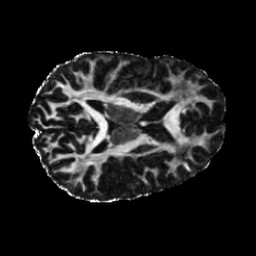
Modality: FA
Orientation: axial
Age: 24
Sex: female
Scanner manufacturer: siemens
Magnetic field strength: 6.98 T
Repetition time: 7.776 s
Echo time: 0.076 s